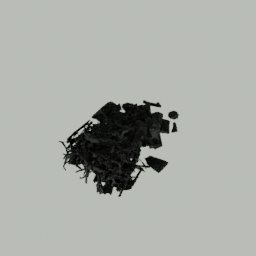
Label: nature